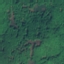
Land use / land cover class: Forest